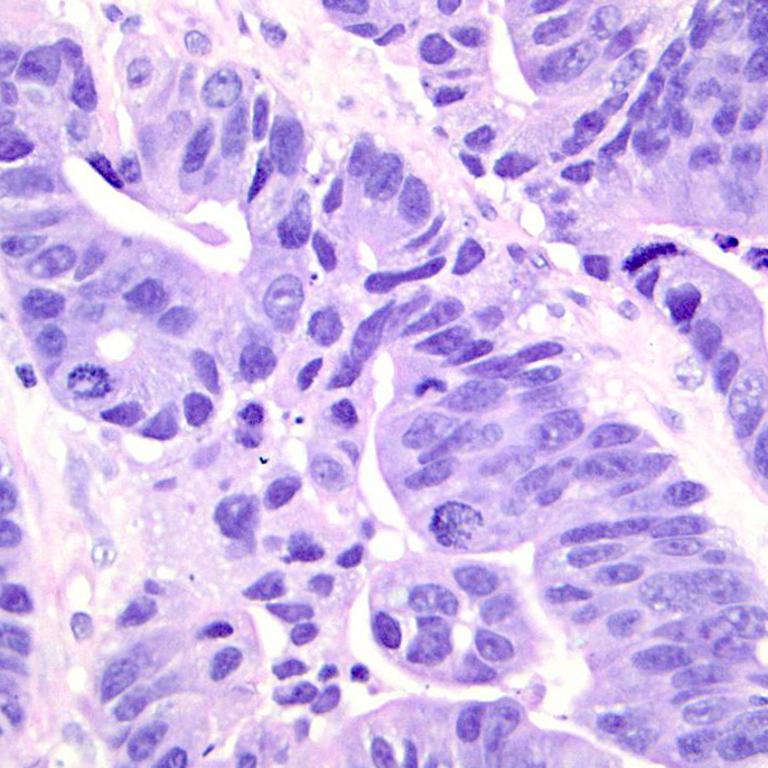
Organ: colon
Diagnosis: adenocarcinomas